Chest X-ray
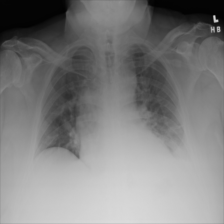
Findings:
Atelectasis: positive
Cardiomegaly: negative
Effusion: positive
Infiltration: negative
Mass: negative
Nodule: negative
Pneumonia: negative
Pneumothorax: negative
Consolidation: negative
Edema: negative
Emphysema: negative
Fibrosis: negative
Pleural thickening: negative
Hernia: negative